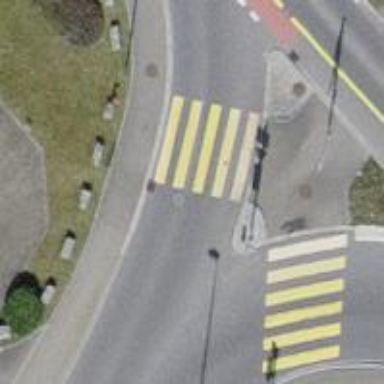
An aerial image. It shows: Marked zebra crossing on the road.